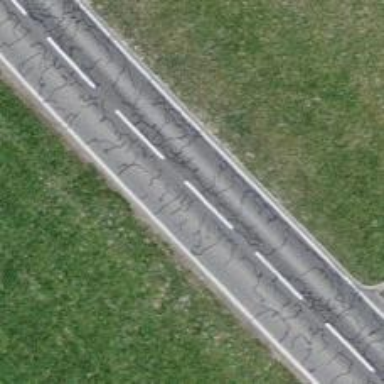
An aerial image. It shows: Secondary road with asphalt surface.